Question: I'm trying to parser and generate an AST from an ANTLR grammar. I'm finding some problems when I try and parse arrays inside structs and array of structs.
This is a declaration example:
'''
TYPE MY_ARRAY :
ARRAY [ 0..2 ] OF INT;
END_TYPE
TYPE est :
STRUCT
c1 : INT;
c : MY_ARRAY;
END_STRUCT;
END_TYPE
TYPE MSA :
ARRAY [ 0..2 ] OF est;
END_TYPE
VAR
MA : MY_ARRAY;
STR : est;
STR2 : MSA;
END_VAR
'''
I have no problems with declarations. I'm not able to write a grammar to parse expressions as next:
'''
STR.c[1]
STR2[2].c[1]
'''
Next code shows an extract of my ANTLR grammar:
'''
operand
: variable_simbolic
| DIRECT_VAR<Localization>
| CTE_INT<ConstantINT>
| CTE_BOOL<ConstantBOOL>
| CTE_REAL<ConstantREAL>
;
variable_simbolic
: (ID -> ID<Identificador>) ( (('[' operand (',' operand)* ']') -> ^(ARRAY_ACCESS<ArrayAccess> ID<Identificador> operand+))
| (('.' operand ) -> ^(FIELD_ACCESS<FieldAccess> ID<Identificador> operand))
| (('#' operand ) -> ^(ENUM_ACCESS<EnumAccess> ID<Identificador> operand))
)?
;
'''
This grammar allows me to parse expressions like 'STR.c1' or 'MA[1]', but it doesn't parse expressions like 'STR.c[1]'. If an array access is defined, it has to be the parent expression. I hope next diagram helps:

Is there any way to modify my grammar to accept that kind of expressions? Thank you in advance.
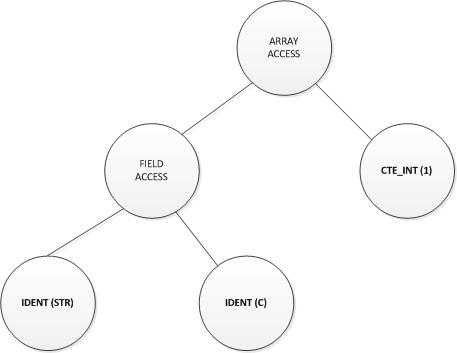
Answer: Something like this perhaps:
'''
operand
: variable_simbolic
| CTE_INT
;
variable_simbolic
: (ID -> ID) (variable_simbolic_tail -> ^(ID variable_simbolic_tail))?
;
variable_simbolic_tail
: array variable_simbolic_tail? -> ^(ARRAY_ACCESS array variable_simbolic_tail?)
| '.' ID variable_simbolic_tail? -> ^(FIELD_ACCESS ID variable_simbolic_tail?)
| '#' ID variable_simbolic_tail? -> ^(ENUM_ACCESS ID variable_simbolic_tail?)
;
array
: '[' operand (',' operand)* ']' -> ^(ARRAY_OPS operand+)
;
'''
?
## EDIT
I propose a slightly different way. Instead of trying to construct a complex AST with many different levels, simply create a single 'LOOKUP' AST and let the be added as child nodes to this ast.
An small example grammar:
'''
grammar T;
options {
output=AST;
}
tokens {
LOOKUP;
ARRAY_ACCESS;
FIELD_ACCESS;
ENUM_ACCESS;
}
parse
: operand EOF
;
operand
: variable_simbolic
| CTE_INT
;
variable_simbolic
: ID variable_simbolic_tail* -> ^(LOOKUP ID variable_simbolic_tail*)
;
variable_simbolic_tail
: '[' operand (',' operand)* ']' -> ^(ARRAY_ACCESS operand+)
| '.' ID -> ^(FIELD_ACCESS ID)
| '#' ID -> ^(ENUM_ACCESS ID)
;
CTE_INT : '0'..'9'+;
ID : ('a'..'z' | 'A'..'Z') ('a'..'z' | 'A'..'Z' |'0'..'9')*;
SPACE : (' ' | ' ' | '
' | '
')+ {skip();};
'''
If you parse the input: 'STR2[2].c[1]', you will get the following AST:

which is easily evaluated by walking the children from left to right.